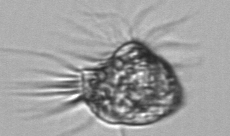
Label: Strombidium_morphotype1